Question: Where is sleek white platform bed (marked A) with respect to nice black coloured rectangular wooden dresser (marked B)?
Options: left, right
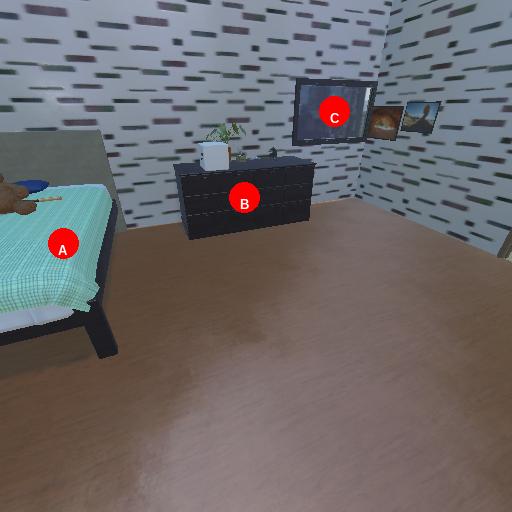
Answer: left